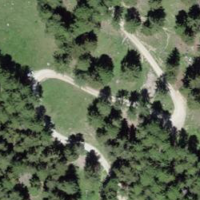
EUNIS habitat code: 43
Species observed at this site:
Campanula barbata